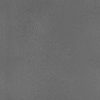
Atmospheric dust classification: dusty